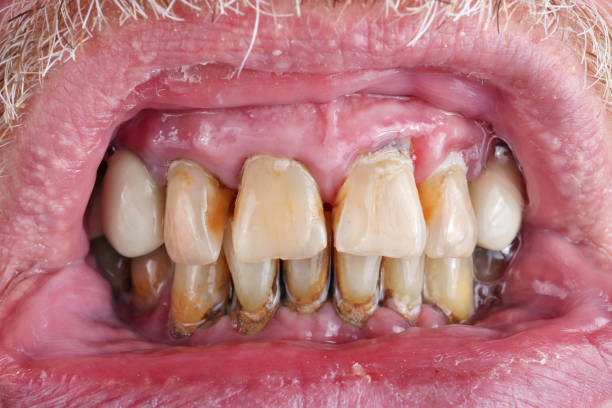
Condition: Caries